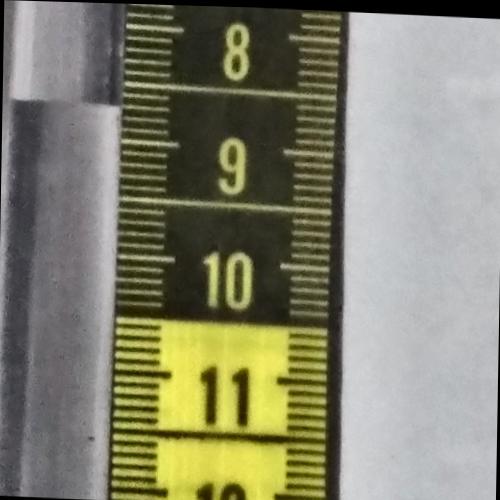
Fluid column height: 8.7 cm